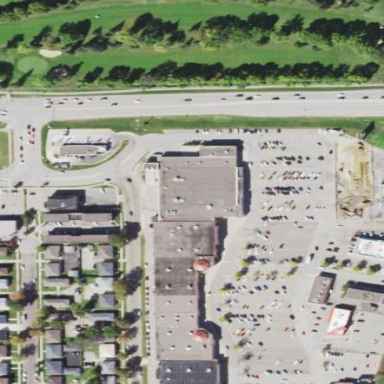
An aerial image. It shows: Outdoor shopping center known as mall.